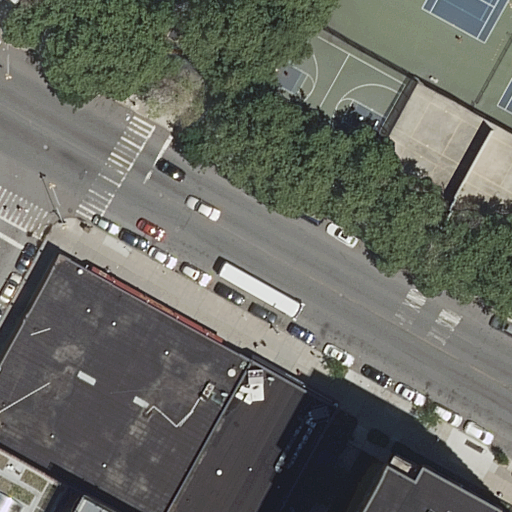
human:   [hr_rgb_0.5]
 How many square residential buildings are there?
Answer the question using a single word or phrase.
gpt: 0

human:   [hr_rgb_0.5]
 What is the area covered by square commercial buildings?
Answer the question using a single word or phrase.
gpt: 0m2

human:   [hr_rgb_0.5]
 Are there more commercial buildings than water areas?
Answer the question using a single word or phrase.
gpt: no

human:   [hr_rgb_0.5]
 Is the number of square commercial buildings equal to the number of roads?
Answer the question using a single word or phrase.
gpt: no

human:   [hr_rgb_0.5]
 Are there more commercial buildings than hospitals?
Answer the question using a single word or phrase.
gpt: no

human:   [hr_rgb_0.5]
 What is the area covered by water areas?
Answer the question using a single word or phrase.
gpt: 0m2

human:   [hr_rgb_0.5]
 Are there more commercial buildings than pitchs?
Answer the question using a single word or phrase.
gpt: no

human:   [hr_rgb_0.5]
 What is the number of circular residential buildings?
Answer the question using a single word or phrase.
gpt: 0

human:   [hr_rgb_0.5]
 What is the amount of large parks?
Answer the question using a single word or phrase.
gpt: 1

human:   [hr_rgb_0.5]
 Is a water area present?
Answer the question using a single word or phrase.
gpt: no

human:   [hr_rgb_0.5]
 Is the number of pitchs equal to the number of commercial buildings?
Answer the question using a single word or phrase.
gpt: no

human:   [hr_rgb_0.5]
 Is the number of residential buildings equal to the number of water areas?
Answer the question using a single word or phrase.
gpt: no

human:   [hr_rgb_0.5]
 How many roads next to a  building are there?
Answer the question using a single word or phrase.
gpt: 2

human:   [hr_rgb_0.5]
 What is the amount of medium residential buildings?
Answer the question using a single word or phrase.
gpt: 1

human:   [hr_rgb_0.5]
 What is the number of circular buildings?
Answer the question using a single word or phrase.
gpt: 0

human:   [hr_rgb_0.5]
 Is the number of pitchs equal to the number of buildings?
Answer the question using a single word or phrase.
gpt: no

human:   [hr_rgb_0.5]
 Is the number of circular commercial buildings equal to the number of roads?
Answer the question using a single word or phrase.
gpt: no

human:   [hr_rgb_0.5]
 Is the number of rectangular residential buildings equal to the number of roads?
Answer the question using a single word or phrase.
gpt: yes

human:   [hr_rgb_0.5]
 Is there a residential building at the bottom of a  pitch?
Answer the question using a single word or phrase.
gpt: yes

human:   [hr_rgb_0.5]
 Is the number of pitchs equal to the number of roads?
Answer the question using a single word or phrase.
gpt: no

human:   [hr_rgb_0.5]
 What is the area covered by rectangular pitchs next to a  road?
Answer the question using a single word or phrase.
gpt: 1060m2

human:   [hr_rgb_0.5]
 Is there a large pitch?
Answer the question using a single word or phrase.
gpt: yes

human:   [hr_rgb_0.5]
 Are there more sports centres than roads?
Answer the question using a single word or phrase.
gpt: no

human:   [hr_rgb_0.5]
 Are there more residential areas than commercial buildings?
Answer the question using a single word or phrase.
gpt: yes

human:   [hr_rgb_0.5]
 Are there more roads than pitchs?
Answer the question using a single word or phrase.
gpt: no

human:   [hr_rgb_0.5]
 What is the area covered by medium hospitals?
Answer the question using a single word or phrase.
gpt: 0m2

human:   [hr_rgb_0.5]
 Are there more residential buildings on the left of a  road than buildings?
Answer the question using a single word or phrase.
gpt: no

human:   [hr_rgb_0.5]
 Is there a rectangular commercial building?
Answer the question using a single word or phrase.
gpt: no

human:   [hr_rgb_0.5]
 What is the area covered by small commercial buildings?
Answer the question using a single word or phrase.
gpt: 0m2

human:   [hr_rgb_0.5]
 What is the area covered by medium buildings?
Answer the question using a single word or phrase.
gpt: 478m2

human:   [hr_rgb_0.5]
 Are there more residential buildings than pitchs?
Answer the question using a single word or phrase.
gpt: no

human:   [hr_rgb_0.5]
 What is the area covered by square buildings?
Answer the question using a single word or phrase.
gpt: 0m2

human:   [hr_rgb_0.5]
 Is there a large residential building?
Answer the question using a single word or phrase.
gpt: yes

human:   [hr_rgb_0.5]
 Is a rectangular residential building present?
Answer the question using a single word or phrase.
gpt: yes

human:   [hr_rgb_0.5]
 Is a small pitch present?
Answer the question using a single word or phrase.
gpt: no

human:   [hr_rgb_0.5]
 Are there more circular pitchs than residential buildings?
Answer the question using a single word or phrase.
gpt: no